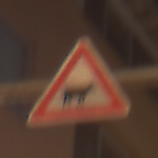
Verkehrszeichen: ViehtriebLinks
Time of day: Night
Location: Outdoor (Urban)
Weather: Clear
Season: NotSpecified
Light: Artificial